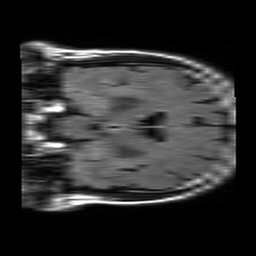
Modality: FLAIR
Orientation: coronal
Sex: male
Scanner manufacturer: philips
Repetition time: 11 s
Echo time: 0.125 s